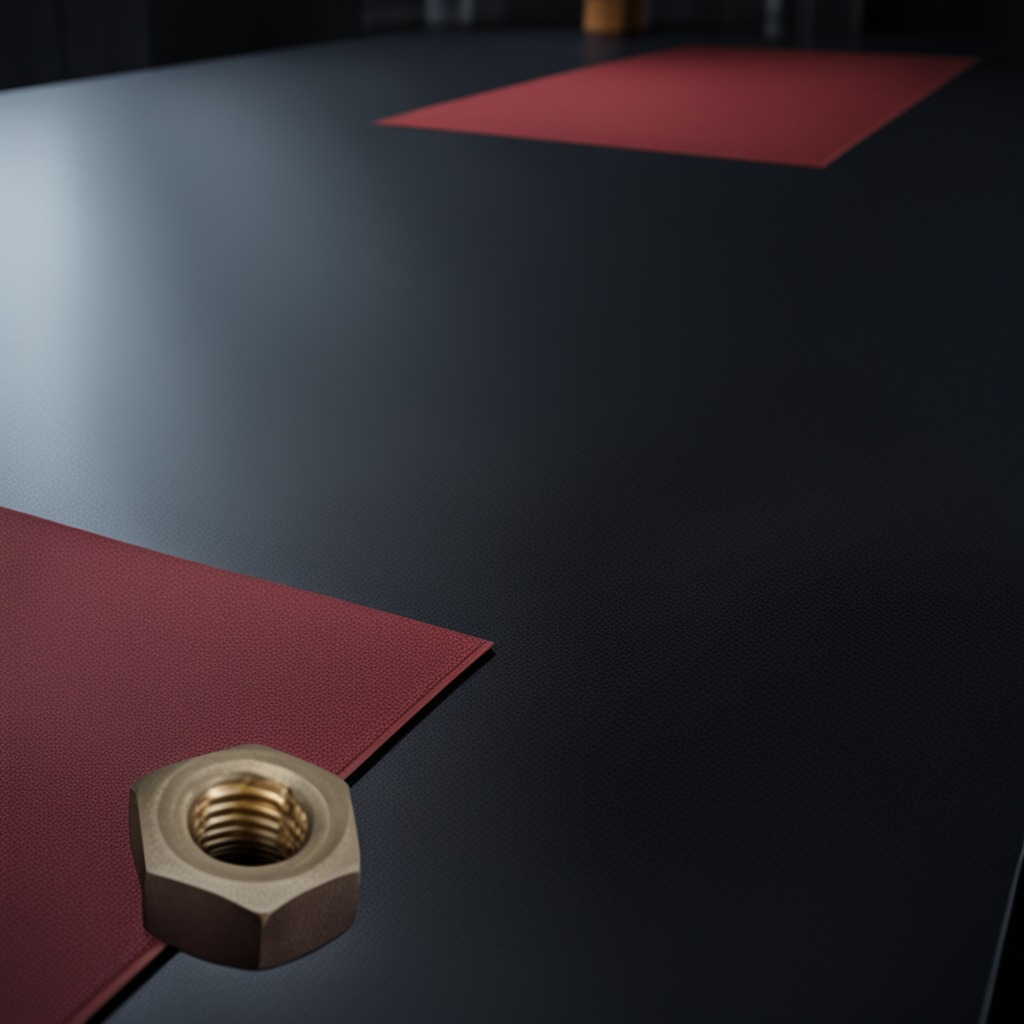
A metal nut lies on the clean granite tabletop inside a workshop at night.